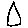
Label: triangle